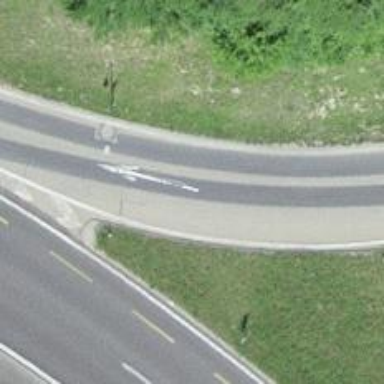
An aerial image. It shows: Trunk link highway.